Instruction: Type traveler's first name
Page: traveler
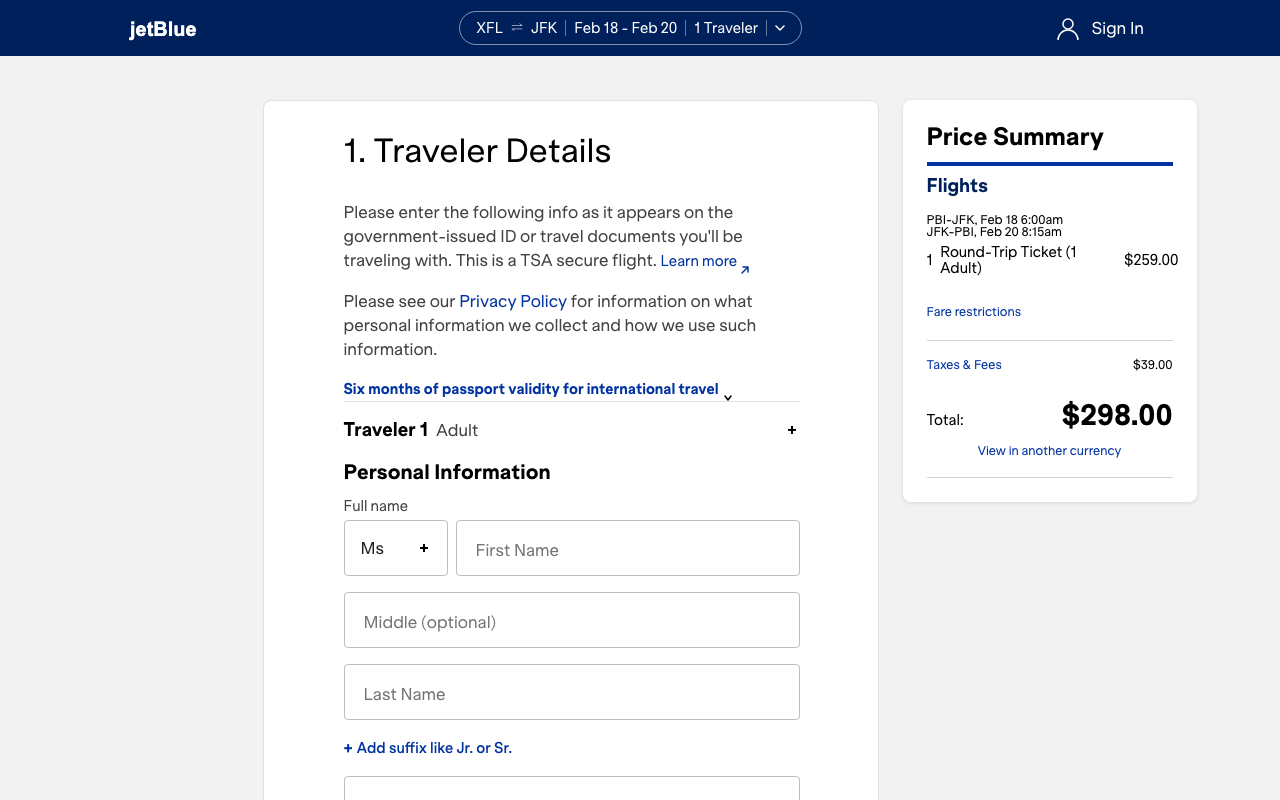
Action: type